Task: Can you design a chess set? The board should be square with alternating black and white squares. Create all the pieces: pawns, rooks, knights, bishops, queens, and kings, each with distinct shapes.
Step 2705:
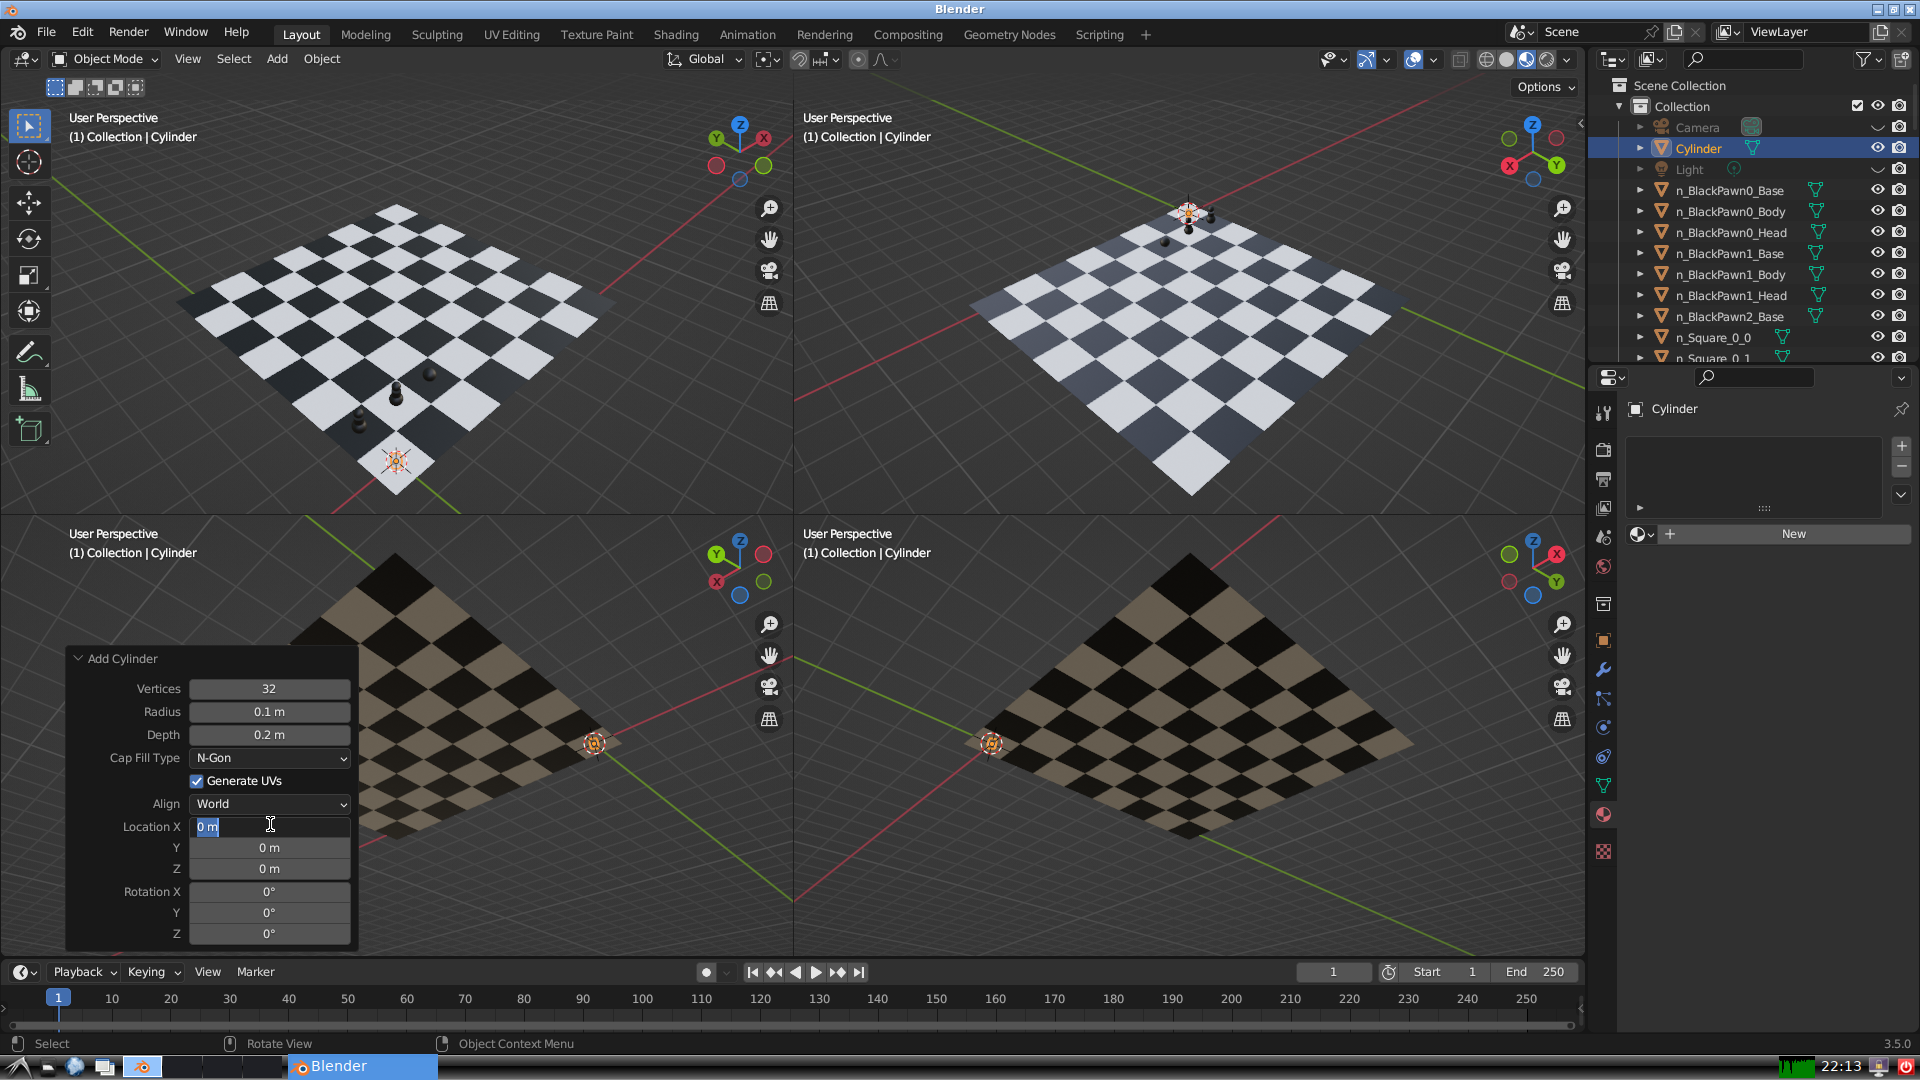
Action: input_text: 2.0